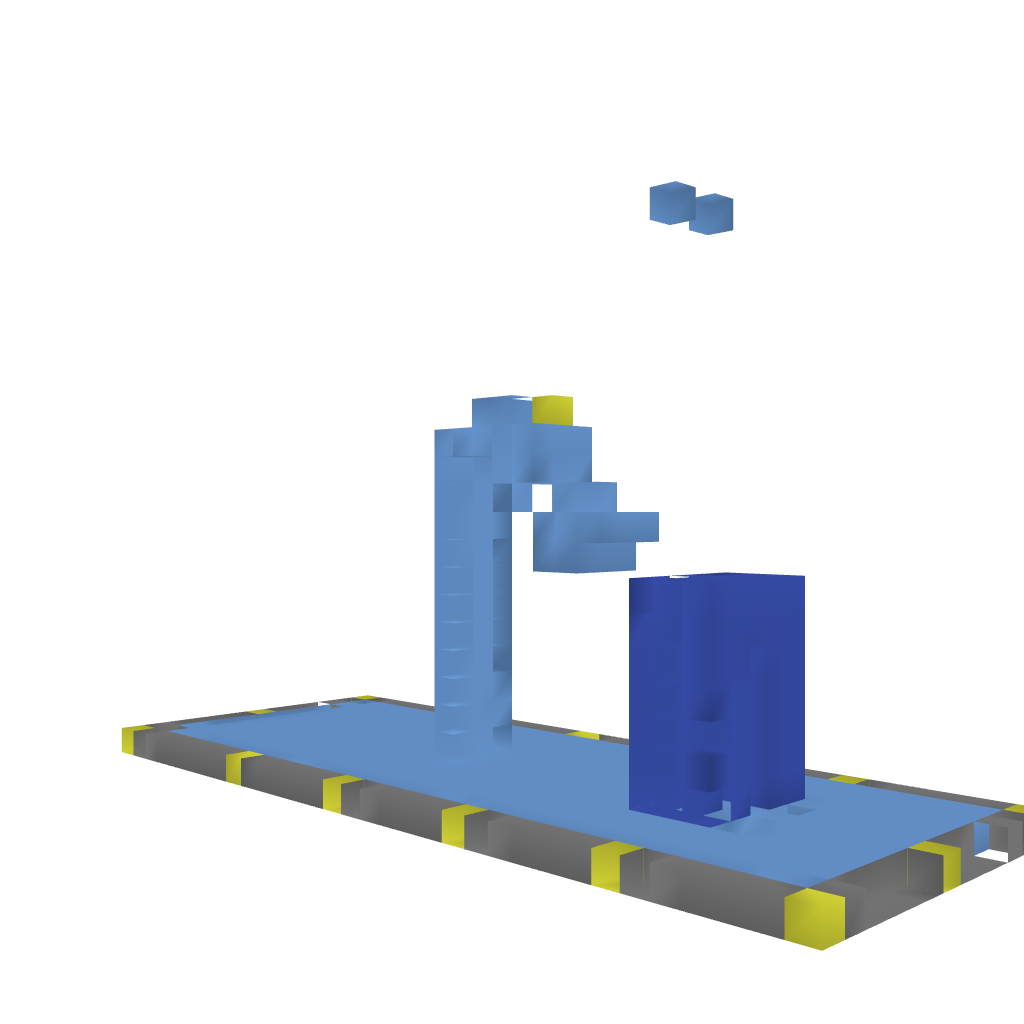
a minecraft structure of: Human fountain bad low quality